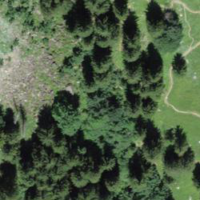
EUNIS habitat code: 44
Species observed at this site:
Saxifraga rotundifolia